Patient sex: M
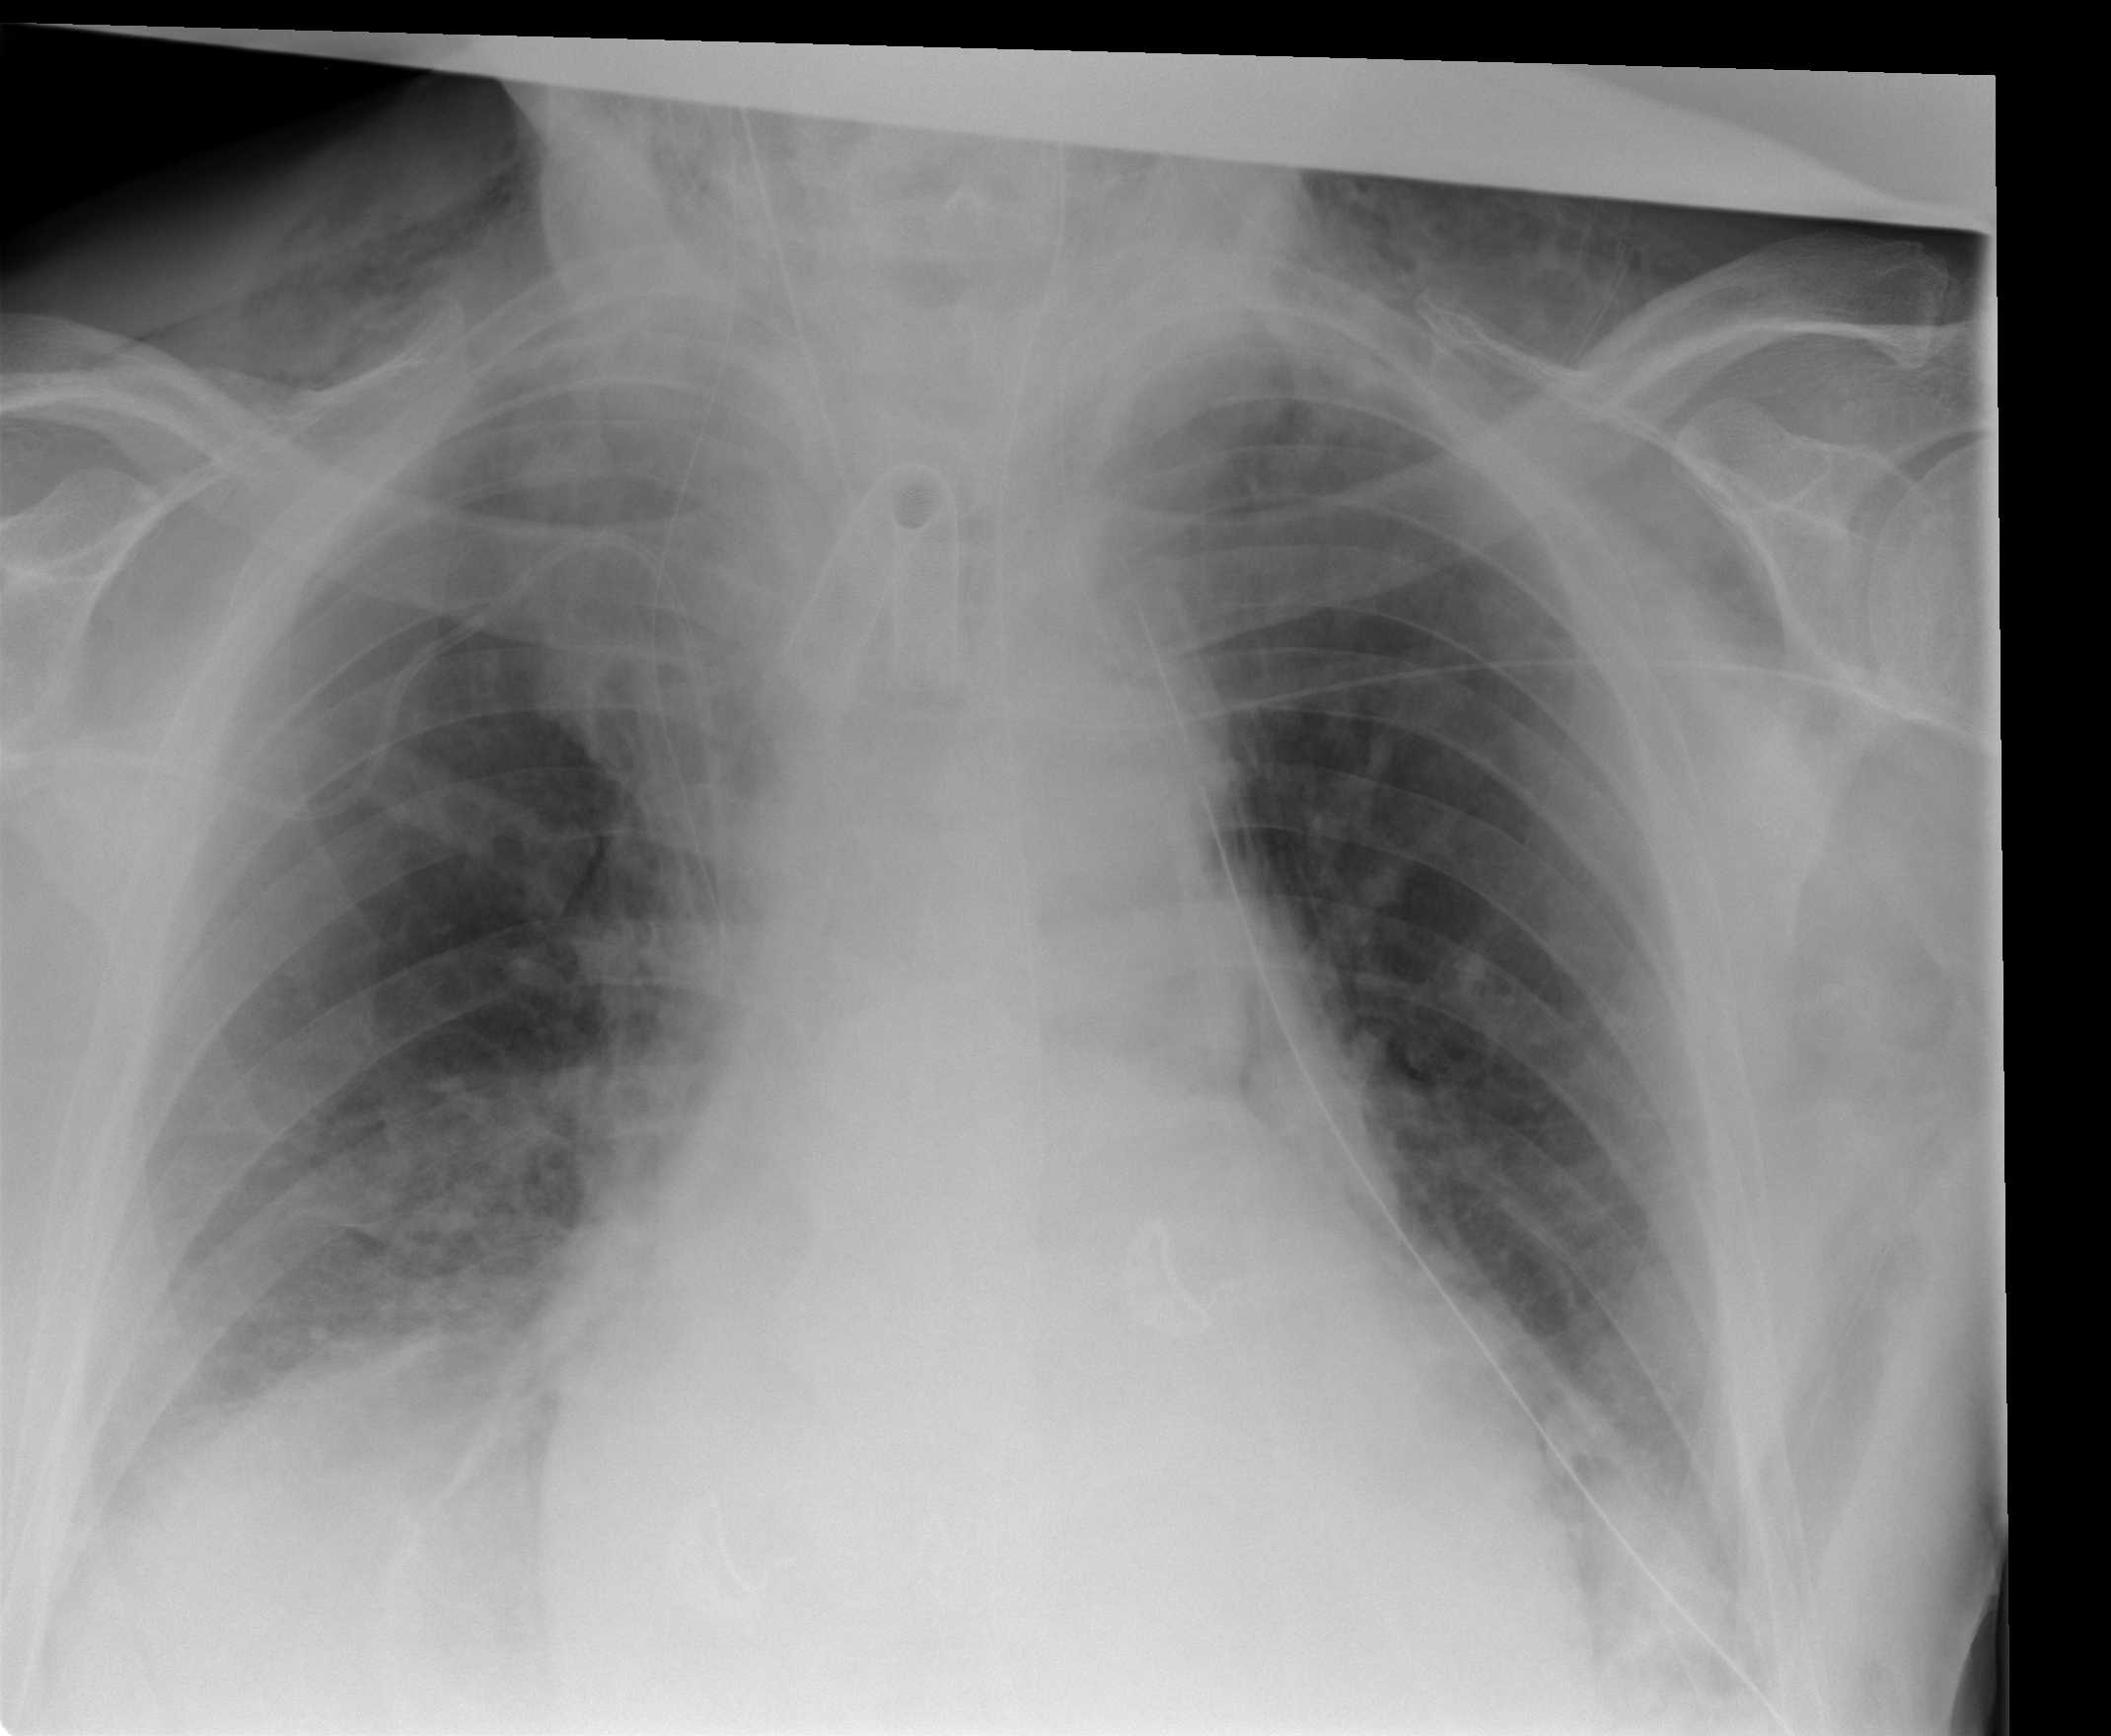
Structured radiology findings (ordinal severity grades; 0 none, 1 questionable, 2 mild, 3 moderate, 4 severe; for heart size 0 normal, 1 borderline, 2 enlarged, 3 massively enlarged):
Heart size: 2
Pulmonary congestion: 0
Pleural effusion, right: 2
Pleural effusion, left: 2
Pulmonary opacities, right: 2
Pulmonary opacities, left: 2
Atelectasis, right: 2
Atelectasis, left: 2